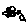
Label: flower